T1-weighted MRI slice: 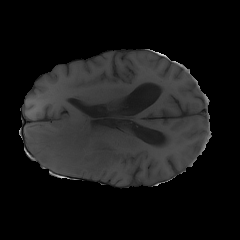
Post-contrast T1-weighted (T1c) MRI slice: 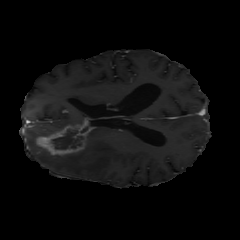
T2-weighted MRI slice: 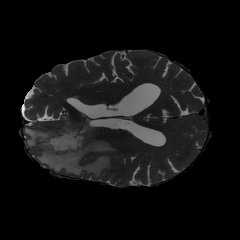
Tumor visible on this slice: yes